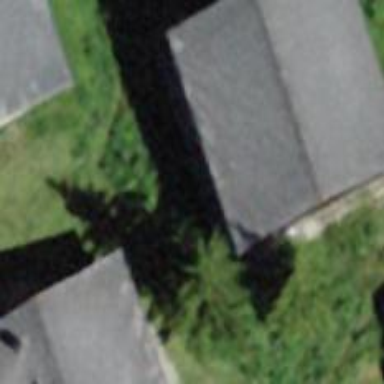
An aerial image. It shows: Part of building.